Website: macys
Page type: billing-address
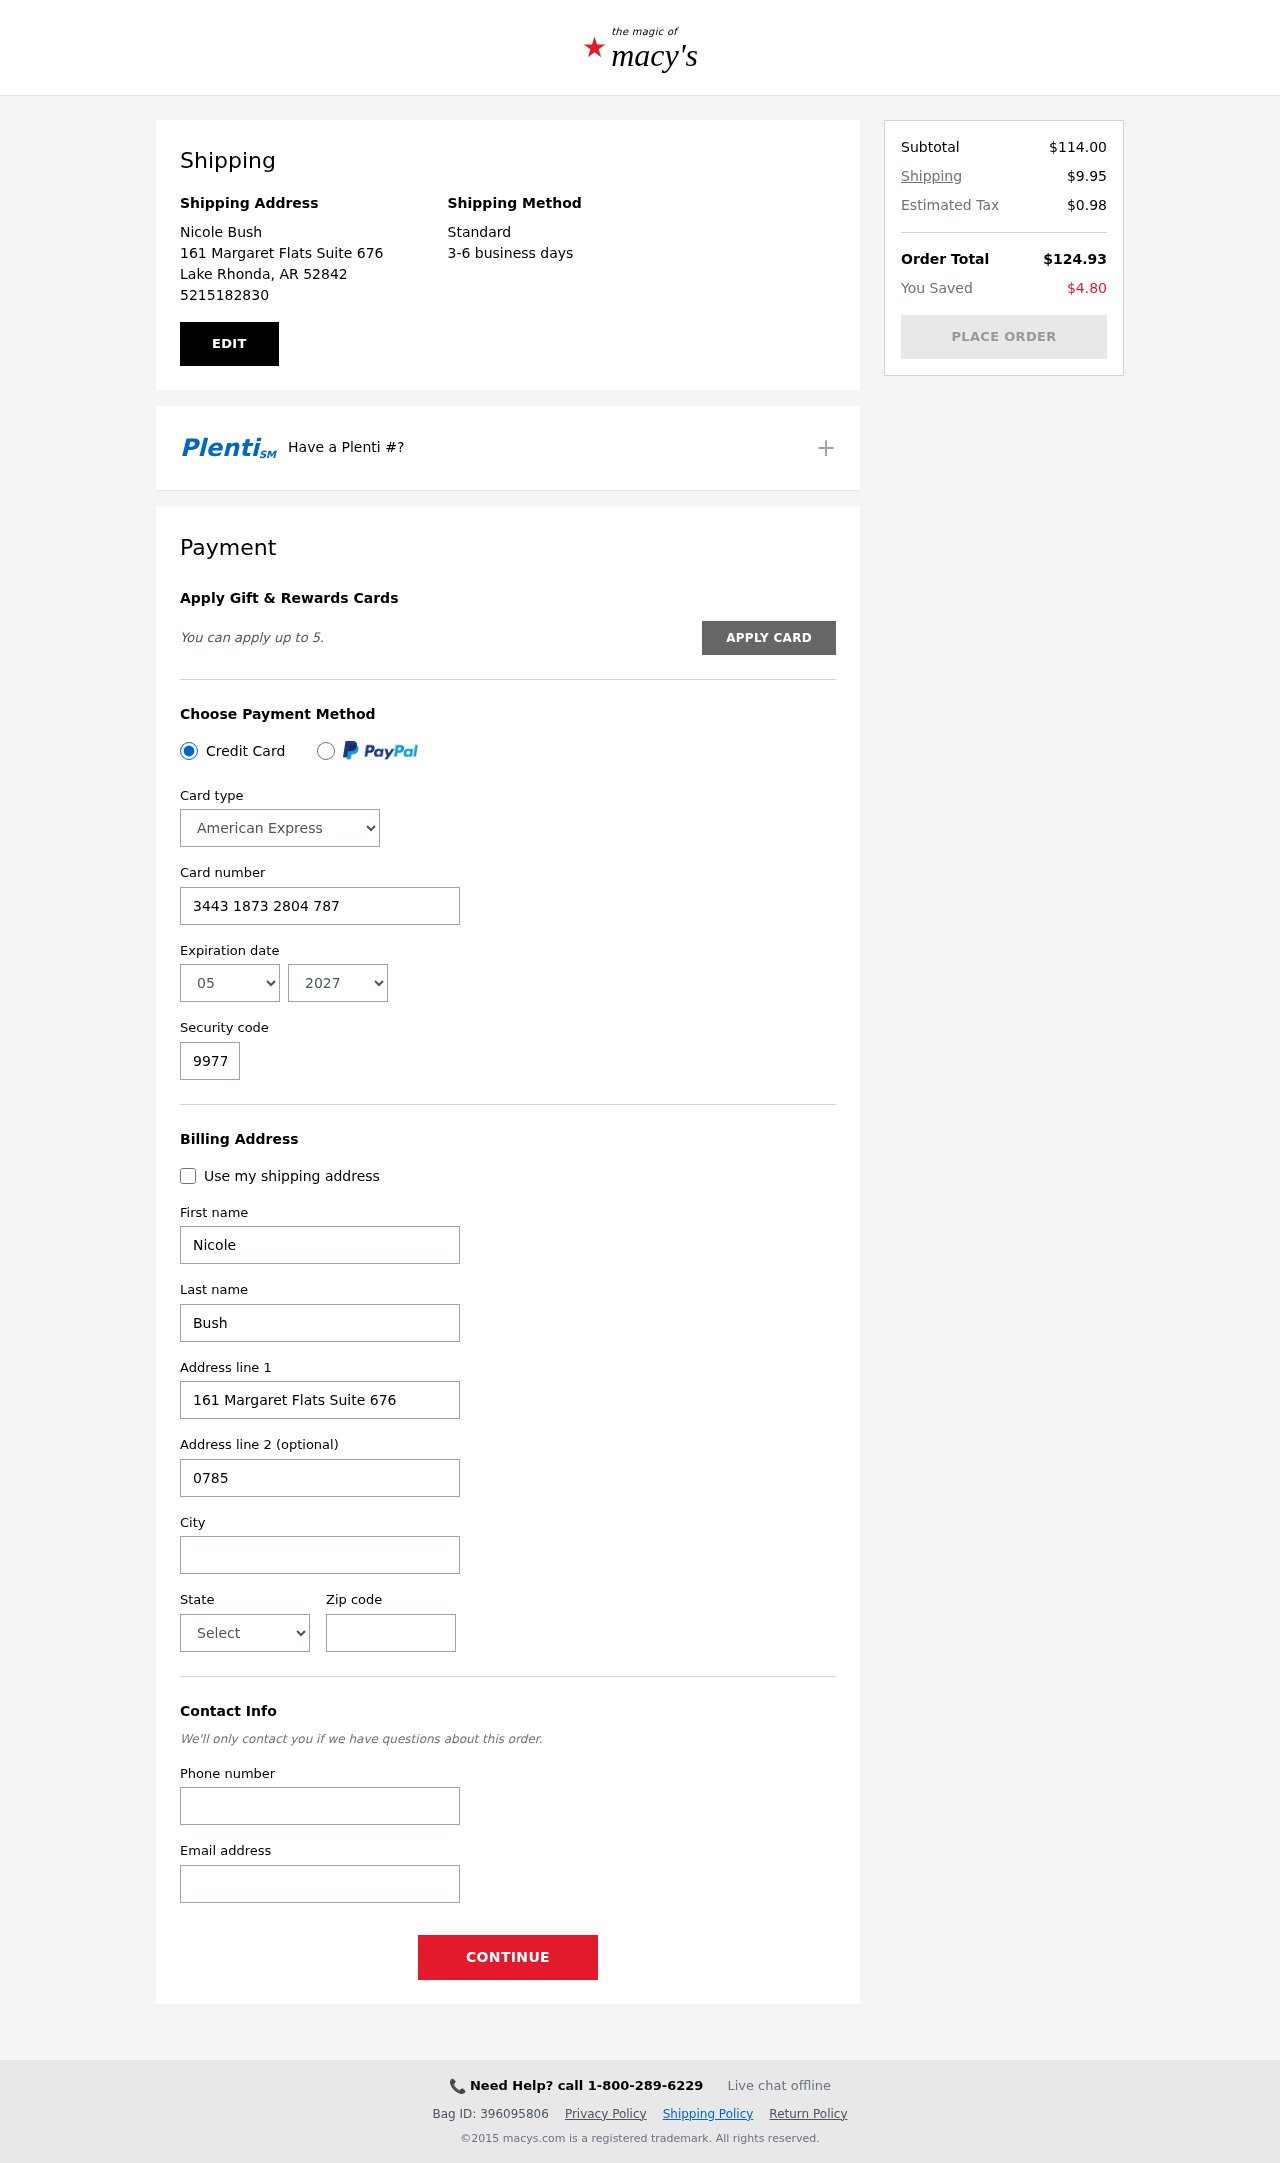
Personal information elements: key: PII_CARD_CVV
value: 9977
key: PII_CARD_EXPIRY_MONTH
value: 05
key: PII_CARD_EXPIRY_YEAR
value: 27
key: PII_CARD_NUMBER
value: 3443 1873 2804 787
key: PII_CARD_TYPE
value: American Express
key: PII_CITY
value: Lake Rhonda
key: PII_CITY_STATE_ZIP
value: Lake Rhonda, AR 52842
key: PII_EMAIL
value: nicolebush@gmail.com
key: PII_FIRSTNAME
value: Nicole
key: PII_FULLNAME
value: Nicole Bush
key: PII_LASTNAME
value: Bush
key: PII_PHONE
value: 5215182830
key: PII_POSTCODE
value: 52842
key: PII_STATE
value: Arkansas
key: PII_STREET
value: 161 Margaret Flats Suite 676
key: PII_STREET2
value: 07850 Suarez Heights
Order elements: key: ORDER_SUBTOTAL
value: $114.00
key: ORDER_SHIPPING_COST
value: $9.95
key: ORDER_TAX
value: $0.98
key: ORDER_TOTAL
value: $124.93
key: ORDER_SAVINGS
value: $4.80